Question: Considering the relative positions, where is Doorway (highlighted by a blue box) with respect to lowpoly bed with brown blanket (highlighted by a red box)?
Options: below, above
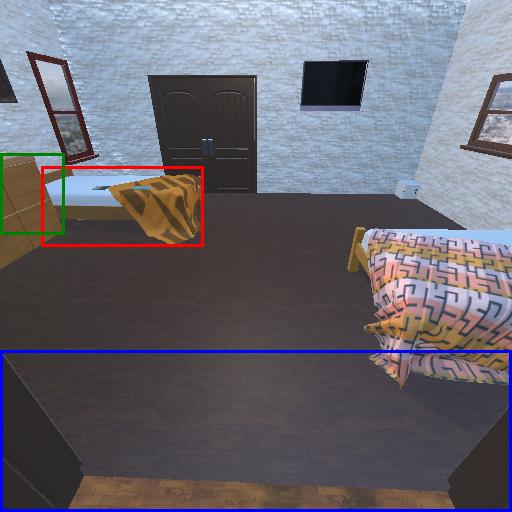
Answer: below